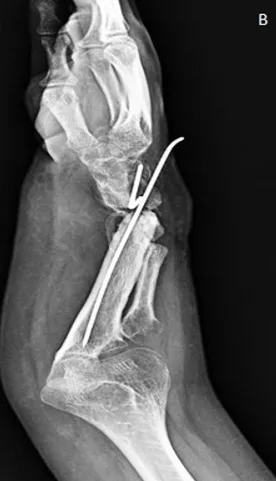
Lateral. View of right forearm showing reduction of the deformity using a fibular bone graft and k-wire stabilization.
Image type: radiology (x_ray)